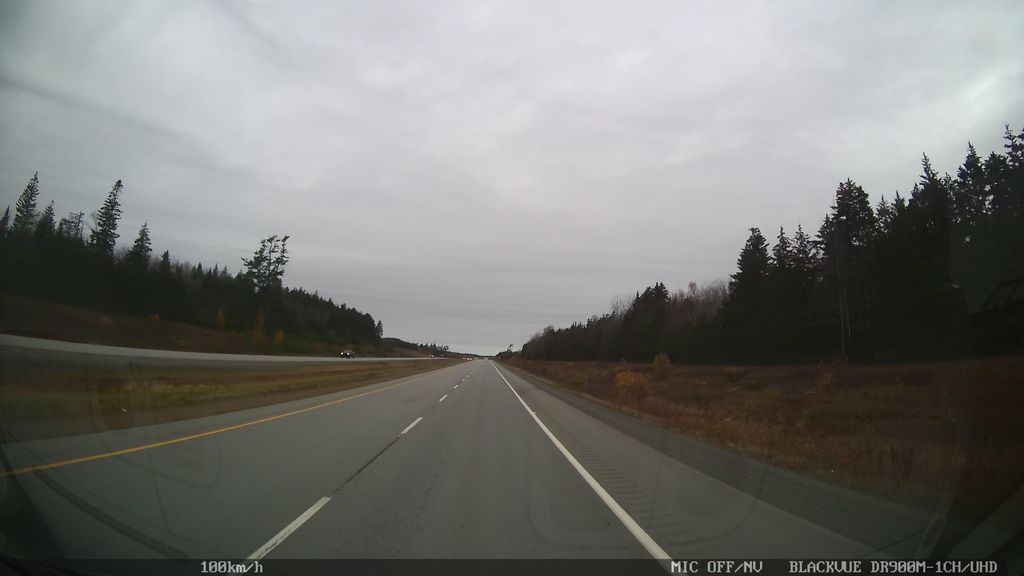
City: halifax